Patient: sex F, age 22
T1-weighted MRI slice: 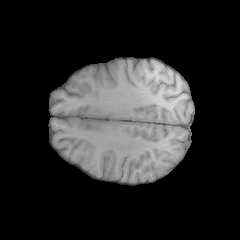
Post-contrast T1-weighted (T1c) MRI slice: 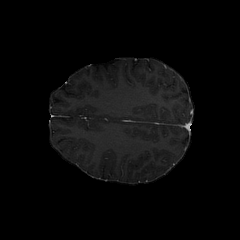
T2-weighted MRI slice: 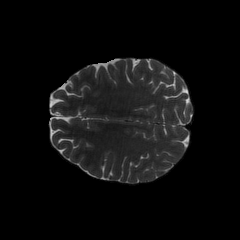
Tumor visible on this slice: no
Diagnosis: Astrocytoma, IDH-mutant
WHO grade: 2